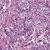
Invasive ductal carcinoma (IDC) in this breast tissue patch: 1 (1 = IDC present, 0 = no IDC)